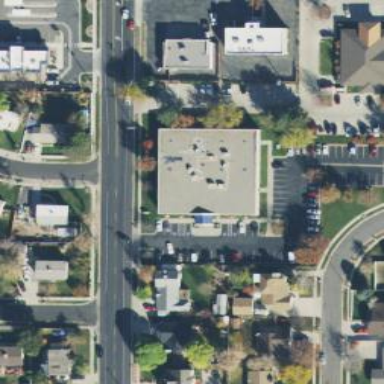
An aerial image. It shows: Healthcare clinic.